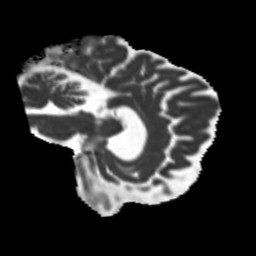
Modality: MD
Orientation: sagittal
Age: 68
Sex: female
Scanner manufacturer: siemens
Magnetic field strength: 3 T
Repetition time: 5.25 s
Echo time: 0.08 s